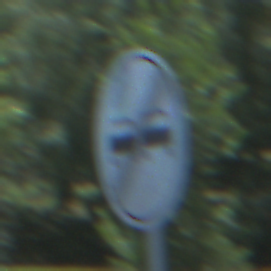
Verkehrszeichen: EndeUeberholverbot
Umgebung: Outdoor, Nature
Tageszeit: Midday
Wetter: Clear
Licht: Natural
Jahreszeit: Summer
Kontrast: HighContrast